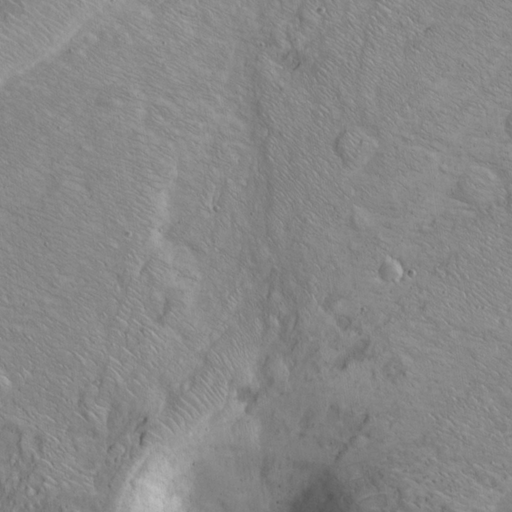
Objects detected: cone